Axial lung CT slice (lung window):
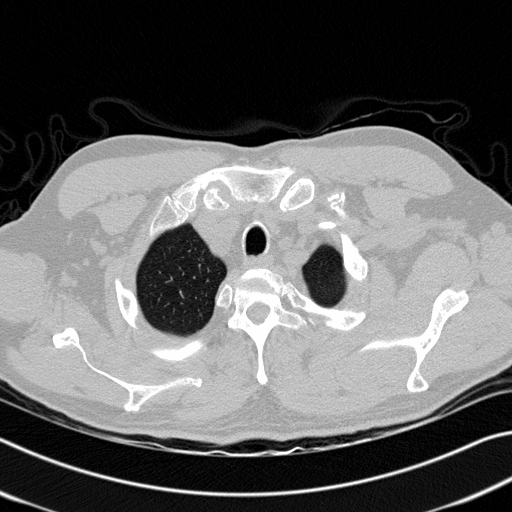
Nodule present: no